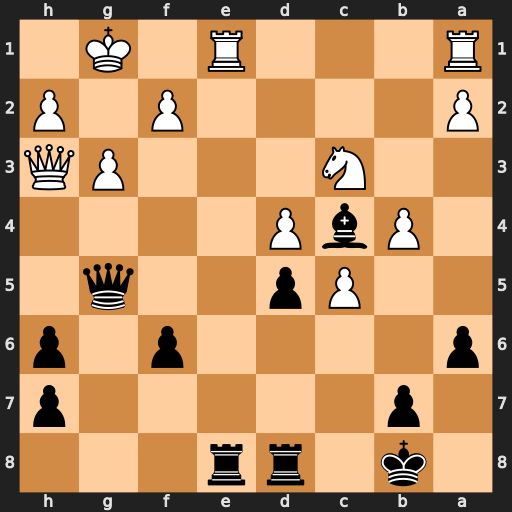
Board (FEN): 1k1rr3/1p5p/p4p1p/2Pp2q1/1PbP4/2N3PQ/P4P1P/R3R1K1
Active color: b
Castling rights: -
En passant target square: -
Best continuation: Rxe1+ Rxe1 Qd2 Qe6 Qxc3